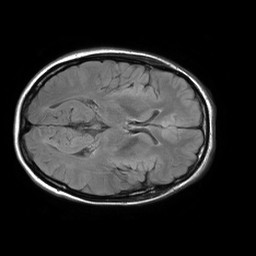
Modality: FLAIR
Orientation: axial
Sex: female
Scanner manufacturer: philips
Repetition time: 11 s
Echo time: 0.125 s